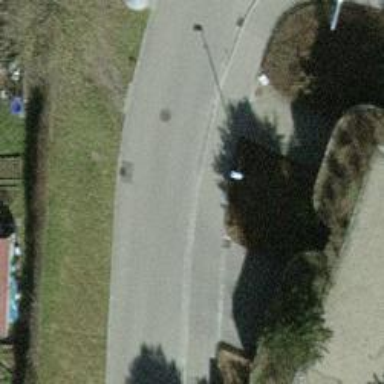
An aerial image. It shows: Asphalt sidewalk along the footway.